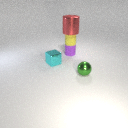
small yellow rubber cylinder above small purple rubber cylinder